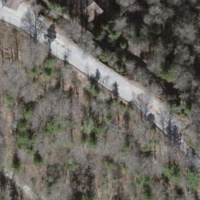
EUNIS habitat code: 41
Species observed at this site:
Geranium robertianum